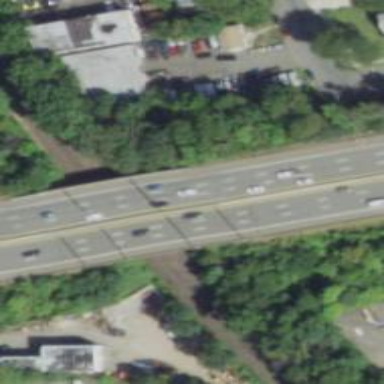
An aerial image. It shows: Urban freeway expressway bridge crossing over the motorway.